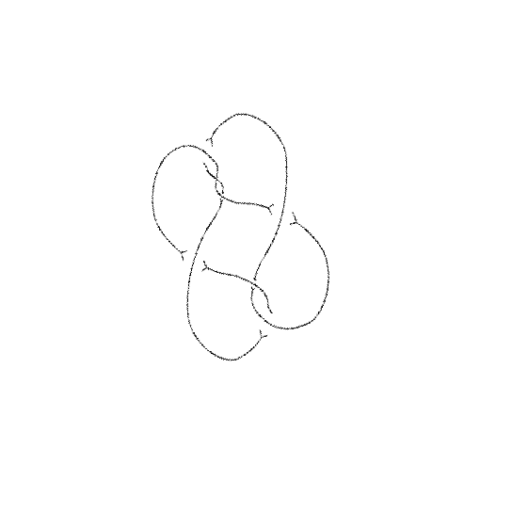
Crossing number: 7